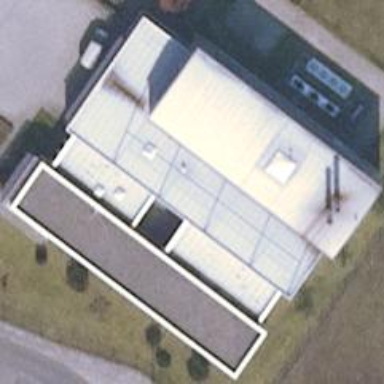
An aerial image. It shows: Building used as crematorium.